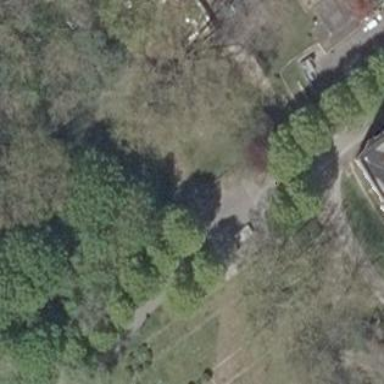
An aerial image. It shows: Park.